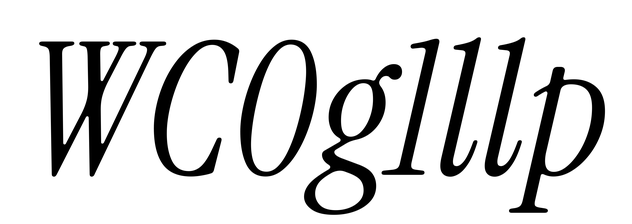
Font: InstrumentSerif-Italic